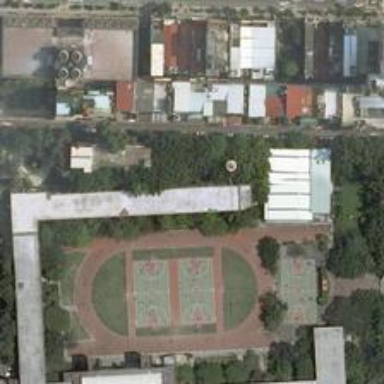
Several basketball courts are located in this rectangule formed by these white buildings .